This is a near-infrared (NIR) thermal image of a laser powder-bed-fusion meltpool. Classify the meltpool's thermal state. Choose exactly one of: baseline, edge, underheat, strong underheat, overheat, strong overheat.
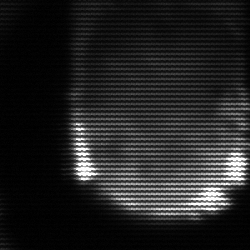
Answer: edge